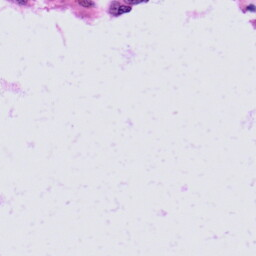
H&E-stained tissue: Skin